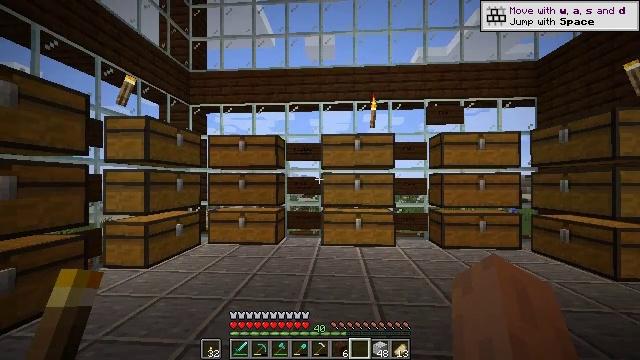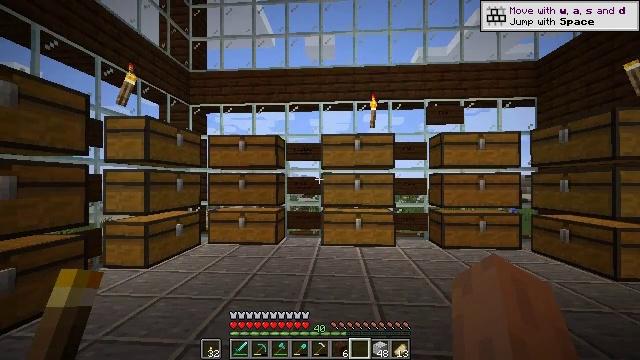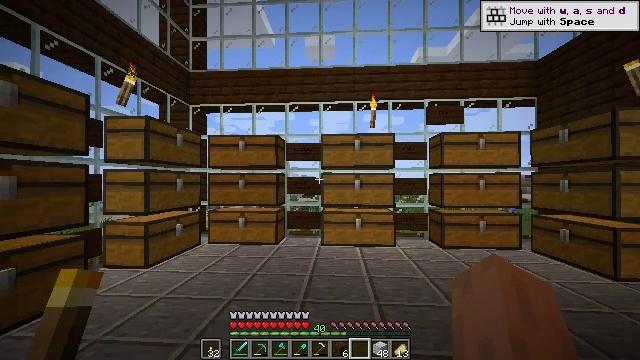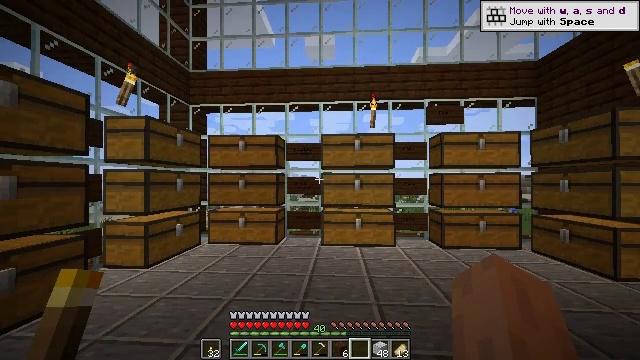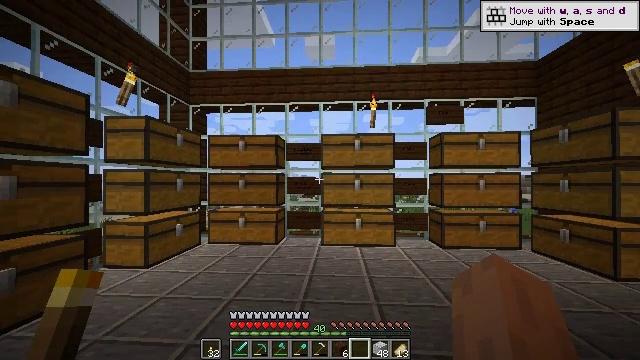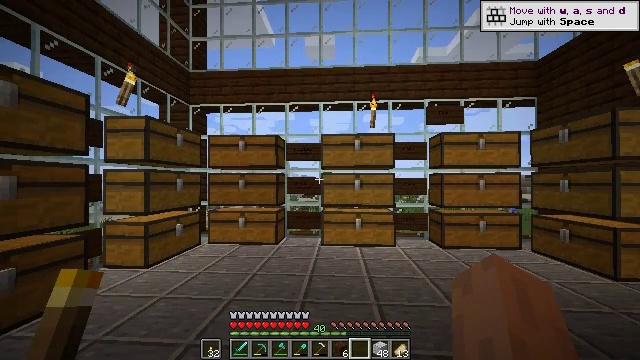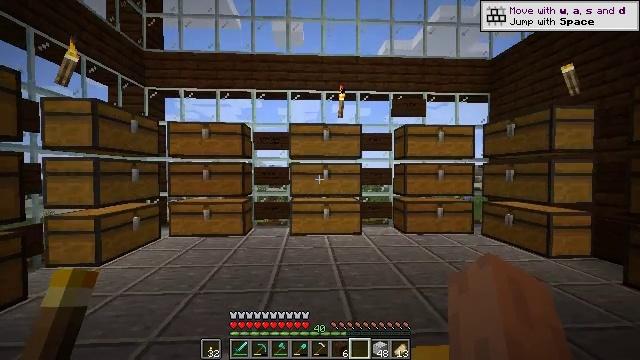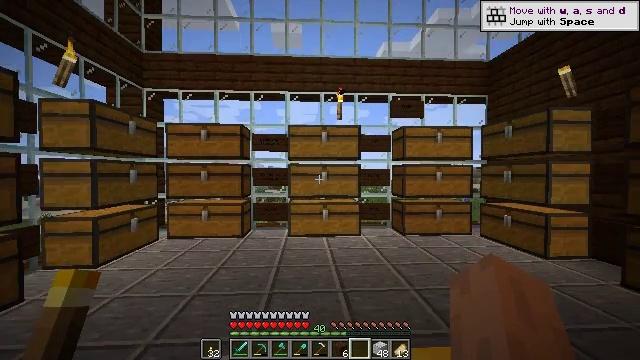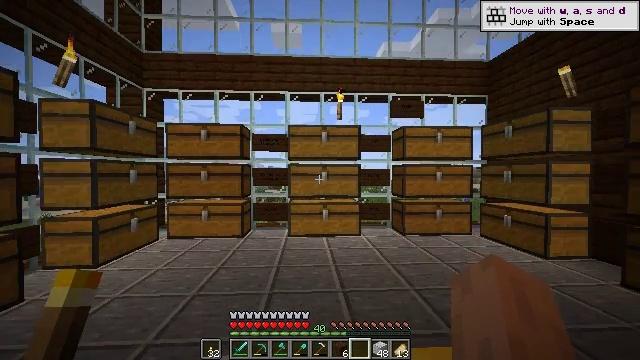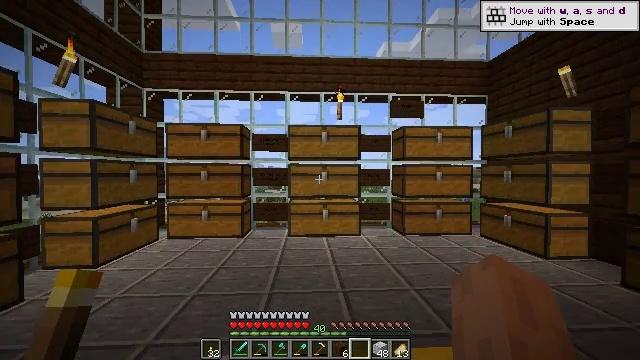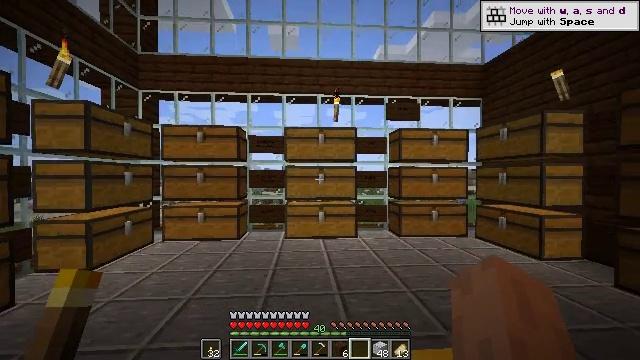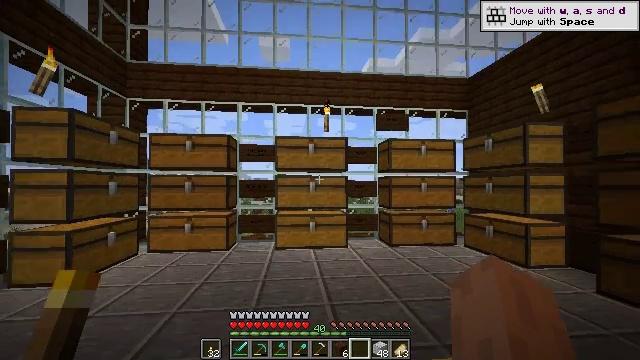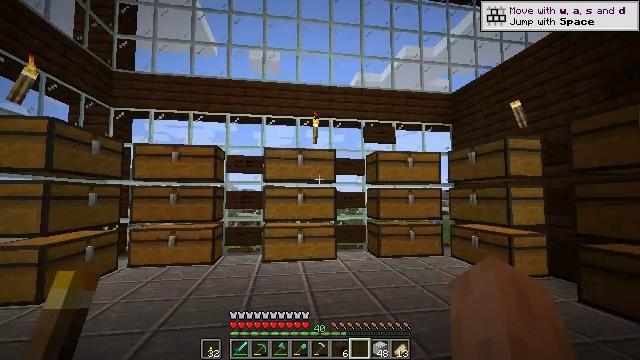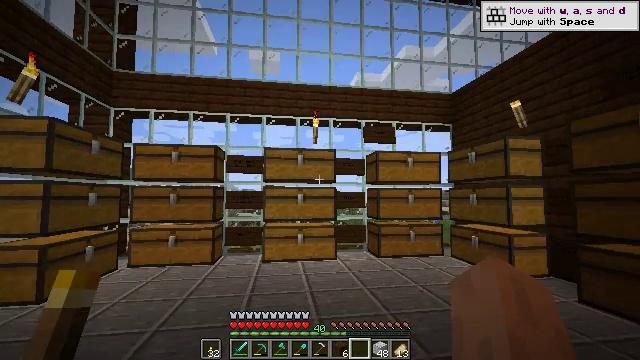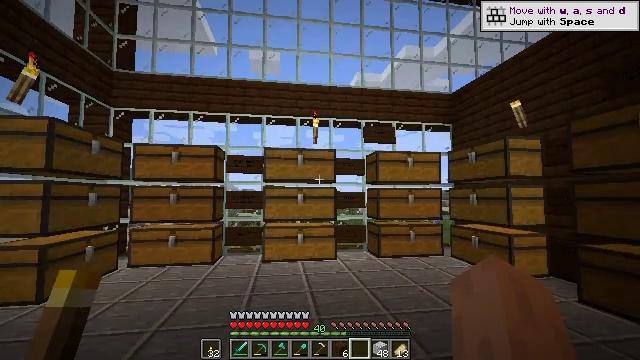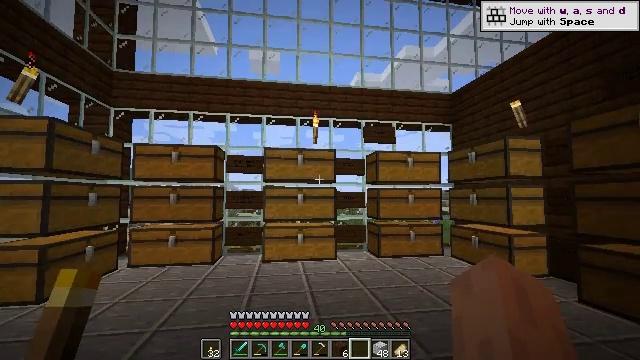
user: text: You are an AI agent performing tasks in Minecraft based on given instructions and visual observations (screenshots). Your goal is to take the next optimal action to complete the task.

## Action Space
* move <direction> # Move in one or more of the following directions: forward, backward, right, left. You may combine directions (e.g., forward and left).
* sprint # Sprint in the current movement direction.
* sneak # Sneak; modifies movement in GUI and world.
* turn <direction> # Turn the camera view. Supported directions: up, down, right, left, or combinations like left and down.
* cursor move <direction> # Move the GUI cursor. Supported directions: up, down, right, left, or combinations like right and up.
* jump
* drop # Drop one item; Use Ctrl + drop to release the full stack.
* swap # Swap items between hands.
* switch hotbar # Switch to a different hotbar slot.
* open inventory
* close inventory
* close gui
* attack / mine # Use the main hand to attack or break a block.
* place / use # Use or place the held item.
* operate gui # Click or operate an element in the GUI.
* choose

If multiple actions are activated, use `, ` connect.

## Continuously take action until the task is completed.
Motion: motion action
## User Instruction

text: Collect dark oak log for building.
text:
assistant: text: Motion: no_op
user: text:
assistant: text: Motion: no_op
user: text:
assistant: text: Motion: no_op
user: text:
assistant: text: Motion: no_op
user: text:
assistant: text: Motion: no_op
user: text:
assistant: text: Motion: turn right and down
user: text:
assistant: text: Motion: no_op
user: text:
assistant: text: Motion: no_op
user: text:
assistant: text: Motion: no_op
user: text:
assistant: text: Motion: no_op
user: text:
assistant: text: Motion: turn right and up
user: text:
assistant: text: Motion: turn right and up
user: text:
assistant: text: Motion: no_op
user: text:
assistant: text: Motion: no_op
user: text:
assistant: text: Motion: no_op
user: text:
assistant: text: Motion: no_op
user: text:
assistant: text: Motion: turn right and down
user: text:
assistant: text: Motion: no_op
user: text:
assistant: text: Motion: no_op
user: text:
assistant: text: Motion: no_op
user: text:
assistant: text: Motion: no_op
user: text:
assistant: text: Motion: no_op
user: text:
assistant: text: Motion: no_op
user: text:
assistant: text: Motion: no_op
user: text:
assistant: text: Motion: no_op
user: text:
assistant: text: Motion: no_op
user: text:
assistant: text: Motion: no_op
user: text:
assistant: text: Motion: no_op
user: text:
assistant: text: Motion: no_op
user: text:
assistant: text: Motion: no_op